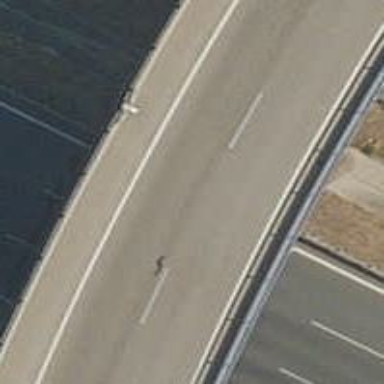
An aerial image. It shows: Bridge on motorway link.